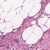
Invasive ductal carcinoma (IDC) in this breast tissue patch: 1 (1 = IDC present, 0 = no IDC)